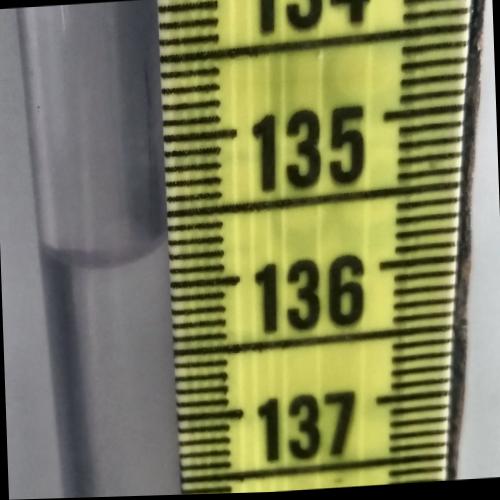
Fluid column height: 135.7 cm